Question: For practice I am trying to create a program that counts the number of each digit, alphabetic character, and "whitespace" character in a line.
My program is printing fine however my counter is not correctly adding each character it reads. Below is the code for the program (I've only started learning about a week ago so please excuse any glaring issues).
I believe the my main issue rests in the if/else if statements where I compare the int c to a variety of ASCII values.
'''
/* Print Count of Each Char, Spaces, and Digits */
int main(void) {
int c, i, CountWhitespace, count, Alpha;
int CountCharacter[26];
int CountDigits[10];
CountWhitespace = 0;
for (i = 0; i < 10; ++i) {
CountDigits[i] = 0; }
for (i = 0; i < 26; ++i) {
CountCharacter[i] = 0; }
while ((c = getchar()) != '
') {
if (c >= '0' && c <= '9') {
++CountDigits[c]; }
else if (c == ' ' || c == ' ') {
++CountWhitespace; }
else if (c >= 'a' || c <= 'z') {
++CountCharacter[( c - 'a')]; }
else if (c >= 'A' && c <= 'Z') {
++CountCharacter[(c - 'A')]; }
}
printf("Whitespace Characters: %d
", CountWhitespace);
for (i = 0; i < 10; i++) {
printf("%d appears %d times.
", i, CountDigits[i]); }
for (Alpha = 'a', count = 0; count < 26; count++, Alpha++) {
printf("%c appears %d times.
", Alpha, CountCharacter[count]); }
return EXIT_SUCCESS;
}
'''
Below is an example of the output:

The green characters are the input, and as you may be able to tell, none of them are added to their corresponding variables.
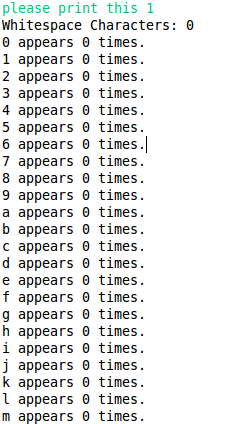
Answer: You need to fix the digits counter:
'''
if (c >= '0' && c <= '9') {
++CountDigits[c];
}
'''
This will be increment 'CountDigits[48]' (for ''0''), etc. Not what you want. You've got it right for 'a..z'; do the same here:
'''
if (c >= '0' && c <= '9') {
++CountDigits[c - '0'];
}
'''